Question: I am new to R script and need help with plotting the data.
My data looks like this
'''
run1Seek run2Seek run3Seek
1 12 23 28
2 10 27 0
3 23 19 0
4 22 24 0
5 21 26 0
6 11 26 0
'''
I need to plot the ID value on x axis and run1Seek, run2Seek, run3Seek values on y axis. Something like this in the below image:

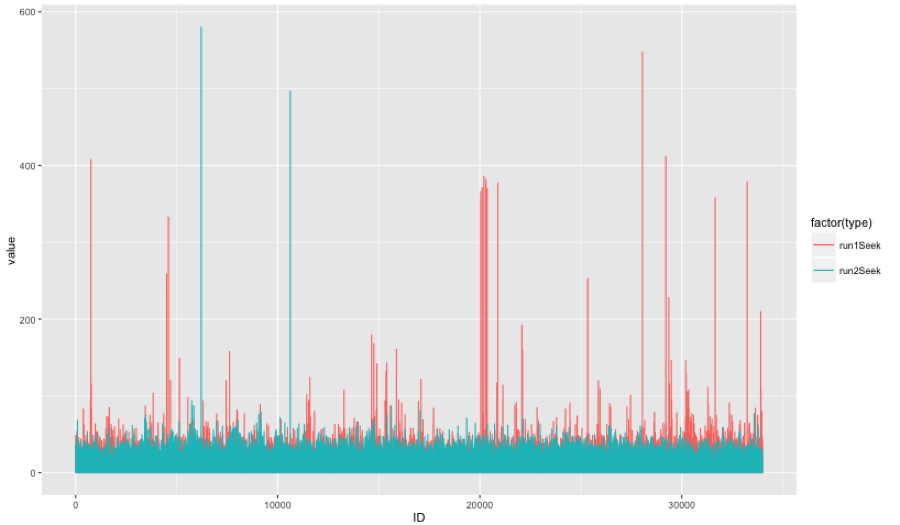
Answer: Try this:
'''
library(ggplot2)
# Random data
mat <- matrix(sample(1:100, size = 1000, replace = T), ncol = 2)
colnames(mat) <- c("Run1Seek", "Run2Seek")
# Make data frame
ds <- data.frame(ID = 1:500, mat)
# Melt to long format
ds <- reshape2::melt(ds, "ID")
# Look at data
head(ds)
# Plot
ggplot(ds, aes(x = ID, y = value, fill = variable)) + geom_bar(stat = "identity")
'''